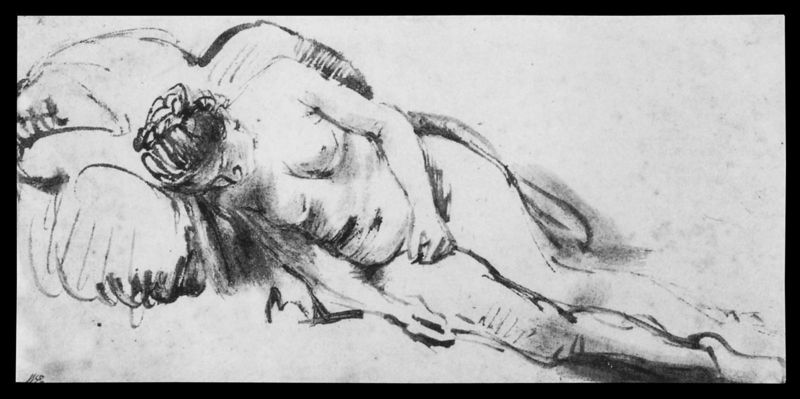
Titel: Liegender weiblicher Frauenakt
Künstler: Harmensz van Rijn Rembrandt
Institution: Amsterdam, Rijksmuseum
Schlagwörter: akt, feder, flügel, nackt, schatten, schlaf, weiß, brust, busen, frau, frisur, grau, haar, licht, nase, schwarz, skizze, zeichnung, arme, gesicht, stein, tot, boden, haare, engel, beine, brüste, liegen, modell, ruhen, schlafen, schlafend, schlafende, grafik, schattierung, querformat, crown, cushion, hands, kissen, pillow, white, arm, black, dick, face, hair, lady, nose, weiblich, woman, zopf, bed, bauch, bauchnabel, liegend, schenkel, tusche, kohle, liegende, schwarz-weiß, seite, hand, üppig, angel, naked, nude, nudity, rock, nest, ear, head, nackte frau, death, venus, eyes, side, drawing, illustration, sketch, pen, fall, wings, dead, breast, arms, clothes, shoulder, bacuh, ink, butt, foot, study, legs, lines, finger, fingers, breasts, chest, figure, chalk, asleep, charcoal, lying, resting, sleep, sleeping, act, round, body, lay, navel, stomach, leg, murder, unfinished, fallen, corpse, couch, brest, brows, belly, faint, boobs, tits, laying, charcaol, pencil art, schlafe d, sleepint, drawting, croque, softness